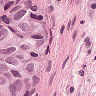
Metastatic tissue present: yes